Question: I have a resultList which fetches result from a JPQL query that queries multiple tables as described :
'''
Query query = em.createQuery("SELECT protein.gid,protein.uniProtAccession,protein.name,protein.ECNumber,ttdtarget.uniProtID,ttdtarget.gid FROM Protein protein,TtdTarget ttdtarget WHERE protein.uniProtAccession = ttdtarget.uniProtID");
'''
'List resultList = query.getResultList();'
Note: I am restricting the size of resultset to 5 right now, just for debugging. I want to get the values returned inside each object from the resultList, which basically is an array of objects.
So far I have tried iterating upto the objects but can't access the inner values.
'''
for (int i = 0; i < resultList.size(); i++)
{
System.out.println("->"+resultList.get(i));
}
'''
Output:
'''
->[Ljava.lang.Object;@141ab9e
->[Ljava.lang.Object;@6a15ca
->[Ljava.lang.Object;@bcb654
->[Ljava.lang.Object;@1664b54
->[Ljava.lang.Object;@db953c
'''
And here is the variable's output from debug:

So my question is how to access those values inside the object.
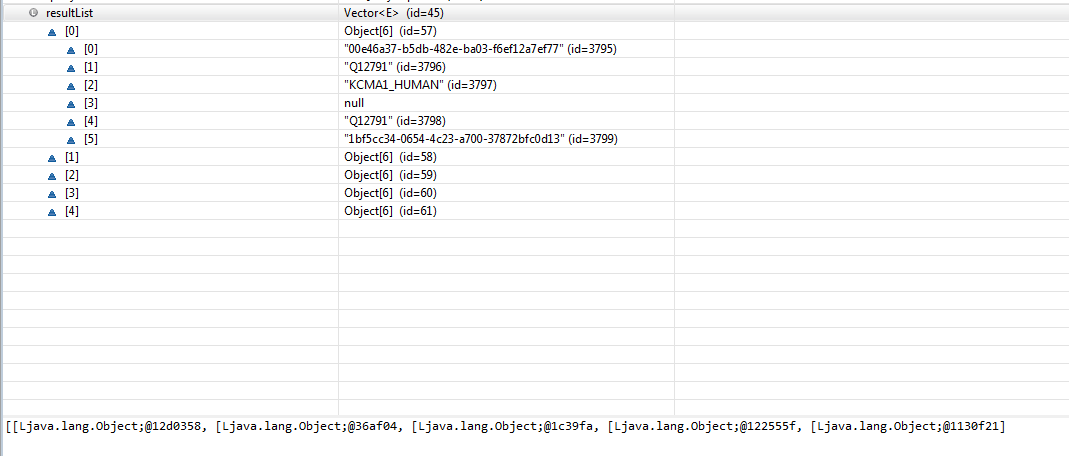
Answer: The result is 'List<Object[]>', so cast to that. So a list, where each element is an array of values. You must then cast each value to its type (which you know beforehand).
If you simply want to iterate and print:
'''
List<Object[]> resultList = (List<Object[]>) query.getResultList();
for (Object[] array : resultList) {
for (Object field : array) {
System.out.println("->"+field);
}
}
'''
Alternatively, you can create a new class which has these exact fields, make its constructor accept all of the values, and use it in the query: 'SELECT new Foo(.....) FROM..'. There you can use the generic alternative of 'em.createQuery(..)' that returns 'TypedQuery'